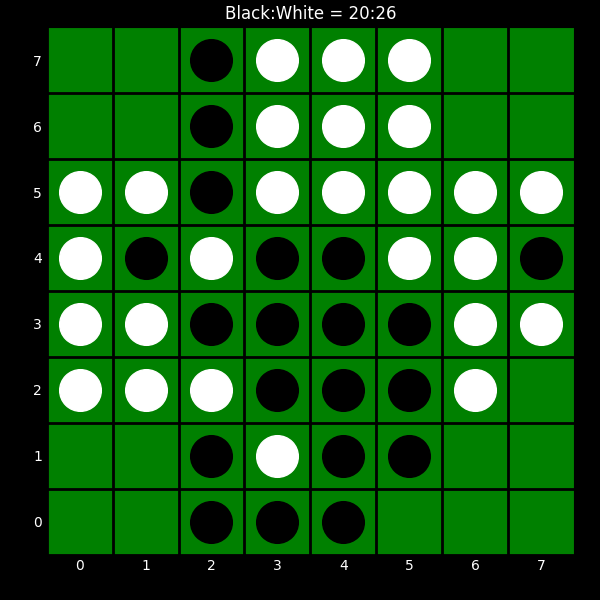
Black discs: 20
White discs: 26